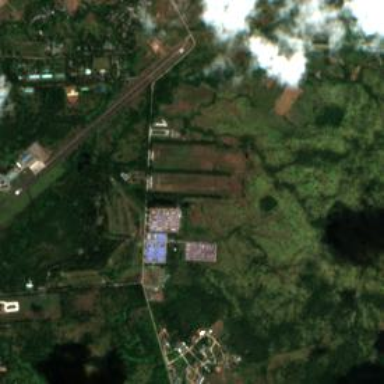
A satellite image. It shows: Runway in airport area.